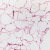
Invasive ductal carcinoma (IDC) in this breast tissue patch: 0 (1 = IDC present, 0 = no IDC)